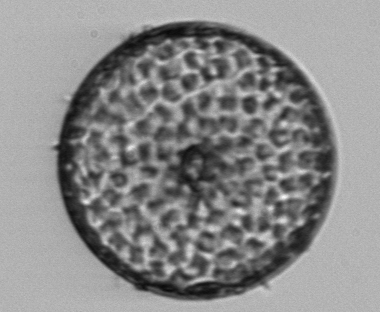
Label: Coscinodiscus